Question: I have a button that clear a simple 'editable div' with a placeholder.
If I enter two lines (line break by pressing enter) in the editable div before pressing the button, the placeholder will appear but the cursor will be placed next to the editable div, in Google Chrome.

I tested with Safari and Firefox, and there's no problem, the cursor is placed in the editable div.
What's wrong with this snippet? (<URL>
HTML:
'''
<div class="textarea" contenteditable="true" placeholder="demo"></div>
<button type="button">press me</button>
'''
CSS:
'''
[contenteditable=true]:empty:before{
content: attr(placeholder);
display: block;
}
.textarea{
border-style: solid;
width: 100px;
outline-width: 0;
cursor: text
}
'''
Javascript:
'''
$('button').click(function(){
$('.textarea').empty();
$('.textarea').focus();
});
'''
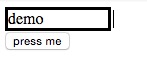
Answer: Ok, this appeared to fix the issue for me, albeit, this fix is a little hacky. If you set 'text' to a 'blank space' then it'll fix the issue.
I'm hoping someone else may have a less hackerish fix.
'''
$('button').click(function(e){
$('.textarea').text(' ');
$('.textarea').focus();
console.log($('.textarea')[0].innerText.length);
});
'''
And here is a <URL>
If you want to keep the placeholder then creating a range and setting the selection appears to fix the issue.
Here is the relevant code:
'''
$('button').click(function(e){
$('.textarea').text('');
var range = document.createRange();
var sel = window.getSelection();
range.setStart($('.textarea')[0], 0);
range.collapse(true);
sel.removeAllRanges();
sel.addRange(range);
});
'''
<URL>